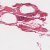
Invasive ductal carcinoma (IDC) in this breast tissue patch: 0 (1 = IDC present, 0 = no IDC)